Question: I have got the following directive:
'''
app.directive('ngAvatar', function() {
return {
restrict: 'E',
replace: true,
template: '<img class="avatar-medium" ng-src="{{url}}" />',
link: function(scope, elem, attrs) {
console.log(attrs);
var aType = attrs.avatarType;
var aId = attrs.avatarId;
console.log("Type: "+ aType);
console.log("Character ID:"+ aId);
var baseUrl = "http://api-character.com/";
switch(aType){
case "character":
scope.url = baseUrl + "Character/"+aId+"_256.jpg";
}
}
}
});
'''
Unfortunately the directive is not picking up the avatar_id inside of the directive. As you can see I am console logging the attributes:
'''
console.log("Type: "+ aType);
console.log("Character ID:"+ aId);
'''
In my view I am using this directive like so:
'''
<ng-avatar avatar_type="character" avatar_id="{{character.character_id}}"></ng-avatar>
'''
The following is the output of my console in Chrome. As you can see the avatar_id is showing as blank but on inspection of the 'attrs' you can see that the attribute is there but just not showing in the directive code.
Chrome Console:

Does anyone have any idea why it would not work?
Thanks
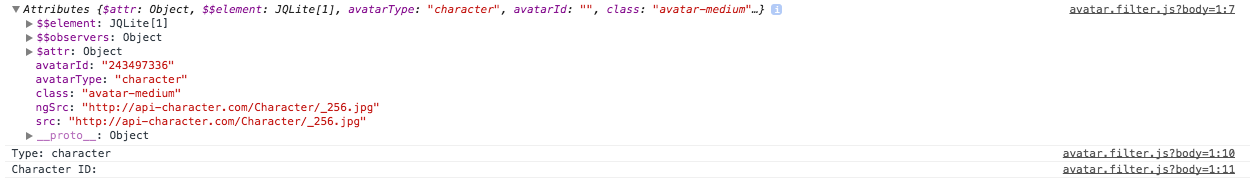
Answer: There could be many ways to solve this problem.
- you could also consider using two-way bound isolated scoped directive
'''
link: function(scope, elem, attrs) {
//Set up watch
var unWatch = scope.$watch(attrs.avatarId, function(v){
if(v){
unWatch();
init();
}
});
function init(){
//initialize here
}
}
'''
and bind it as:
'''
<ng-avatar avatar-type="character" avatar-id="character.character_id"></ng-avatar>
'''
'''
link: function(scope, elem, attrs) {
//Set up watch
var unWatch = attrs.$observe(attrs.avatarId, function(v){
if(v){
unWatch();
init();
}
});
function init(){
//initialize here
}
}
'''
and use it with
'''
<ng-avatar avatar-type="character" avatar-id="{{character.character_id}}"></ng-avatar>
'''
'''
app.directive('ngAvatar', function($q) {
//...
link: function(scope, elem, attrs) {
//Set up watch
$q.when(scope.$eval(attrs.character)).then(init);
function init(character){
var id = character.id;
//initialize here
}
}
}
'''
and bind it as
'''
<ng-avatar avatar-type="character" avatar-id="characterPromiseOrCharObject"></ng-avatar>
'''
Just use angular event bus and broadcast an event from the controller which sets the data say 'char_loaded', listen for the event in the directive using scope.$on and once you get it initialize.